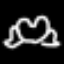
Label: frog